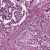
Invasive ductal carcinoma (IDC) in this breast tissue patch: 0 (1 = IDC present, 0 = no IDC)